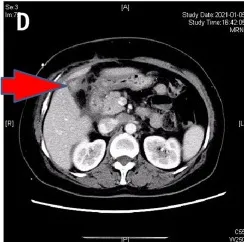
After sintilimab treatment.
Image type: radiology (ct)